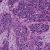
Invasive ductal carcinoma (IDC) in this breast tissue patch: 1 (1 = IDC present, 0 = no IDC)